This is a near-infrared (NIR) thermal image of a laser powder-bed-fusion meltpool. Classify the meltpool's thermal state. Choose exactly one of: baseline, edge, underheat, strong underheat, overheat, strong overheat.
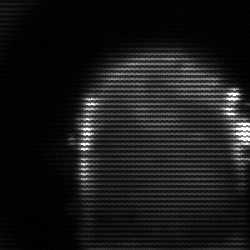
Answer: baseline